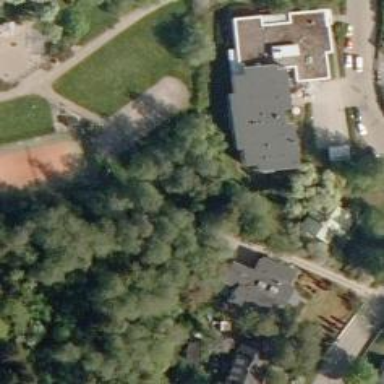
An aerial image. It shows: Nursing home.